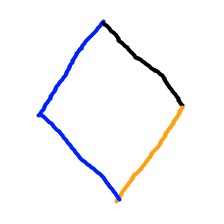
Shape: rhombus